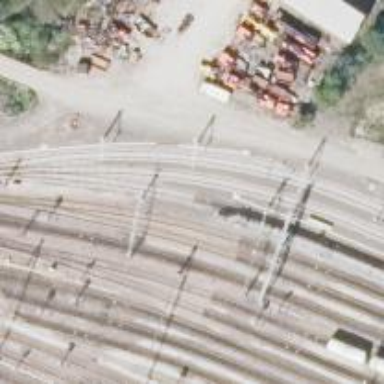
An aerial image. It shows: Railway signal.